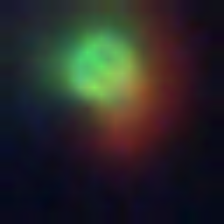
Taxon: NanoPlankton
Group: Other